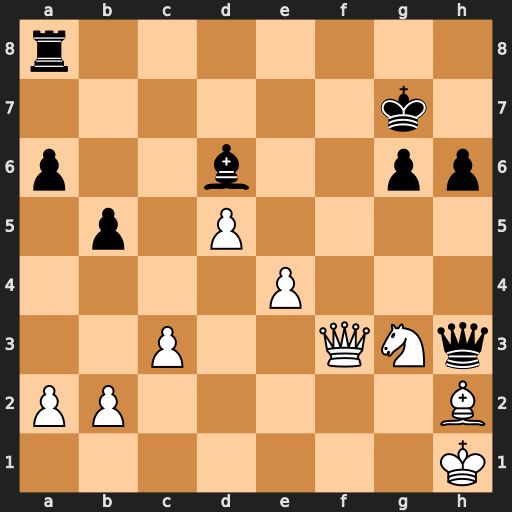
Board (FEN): r7/6k1/p2b2pp/1p1P4/4P3/2P2QNq/PP5B/7K
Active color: w
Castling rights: -
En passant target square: -
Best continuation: Nf5+ Qxf5 exf5